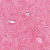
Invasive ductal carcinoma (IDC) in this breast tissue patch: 0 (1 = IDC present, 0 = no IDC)